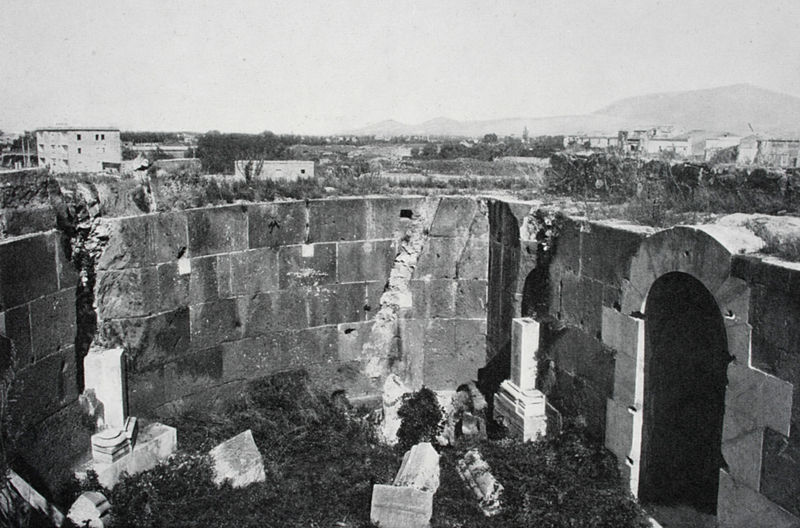
Titel: Rechter Turm, Blick in das Obergeschoß
Künstler: Liphantes
Standort: Capua
Institution: Brückentoranlage
Schlagwörter: berg, gestein, weiß, bäume, landschaft, stadt, fenster, grau, hell, hintergrund, marmor, pfeiler, schwarz, säulen, gebäude, gras, haus, wiese, architektur, arm, sockel, stein, steine, tot, trauer, ebene, horizont, häuser, hügel, busch, kirche, ranken, skulptur, statue, liegen, bogen, italien, berge, dorf, mauer, hof, grube, rundbogen, krieg, trümmer, zerstörung, plastik, gewächs, tor, foto, fotografie, photographie, verfall, eingang, fugen, reste, ruine, torbogen, schwarzweiss, friedhof, ruinen, photo, gemäuer, kaputt, dunke, quader, sandstein, karg, kapelle, zerstört, statuetten, fotographie, vertieft, türkei, riss, verwachsen, bogentor, rotunde, steinblöcke, kirchenbau, ausgrabung, landschsft, umgekippt, neubauten, derne, aufgehendes mauerwerk, pylaster, weißss, große steinquader